Question: Count the number of objects in the diagram.
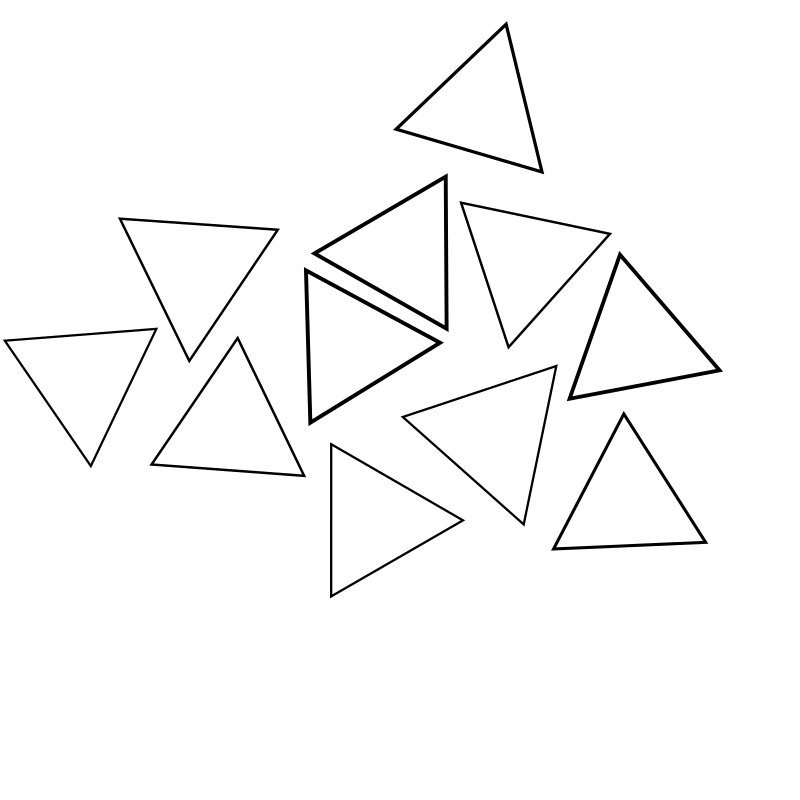
Answer: 11